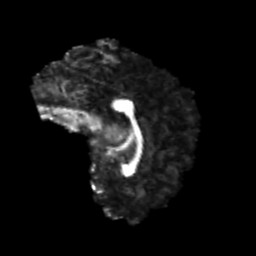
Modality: FA
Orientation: sagittal
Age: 21
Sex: male
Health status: healthy
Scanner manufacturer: philips
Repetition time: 7.39 s
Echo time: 0.08599 s